Question: I have a project in android eclipse, and it will be run on android emulator.
In my project, I put some xlf () files in the folder . And I will read them and parse. But it seems I always fail.
The structure of my project is like attachment image

And TC01_OSNdemo.java is my main package.
In it, I wrote the codes to parse xml files from "" folder.
But it seems it fail no matter in absolute path, relative path, etc...
My method1: relative path
'''
String FileName = "./translations/myosn.mofile.android.zn_CN.xlf"
File tfile = new File(FileName);
if (tfile.exists())
{
System.out.println("zhaotest File exist");
}
else
{
System.out.println("zhaotest File Not Exist");
}
'''
It seems it can't find the file
My method 2. absolute path in my project.
'''
String FileName = "C:\Users\****\workspaceforandroid\OSNdemo\translations\myosn.mofile.android.zn_CN.xlf";
'''
It seems it can't find the file.
My method 3.
'''
String FileName = Environment.getExternalStorageDirectory()+ File.separator+ "OSNdemo" +File.separator + "translations"+File.separator + "myosn.mofile.android.zn_CN.xlf";
'''
It seems it can't find the file. :(
Could anyone help me about this issue?
Thanks a lot!
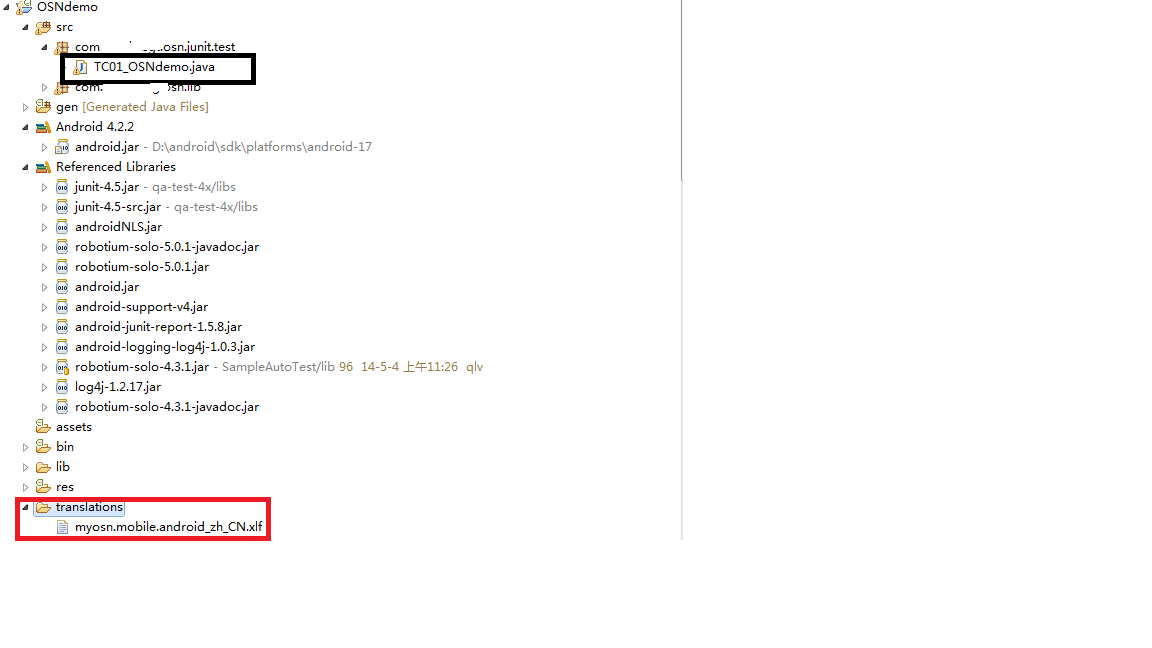
Answer: '''
assets/
'''
You can use it to store raw asset files. Files that you save here are compiled into an .apk file as-is, and the original filename is preserved. You can navigate this directory in the same way as a typical file system using URIs and read files as a stream of bytes using the AssetManager. For example, this is a good location for textures and game data.
<URL>